Aerial crown-view tile of a tropical tree (Barro Colorado Island, Panama), acquired 20241216:
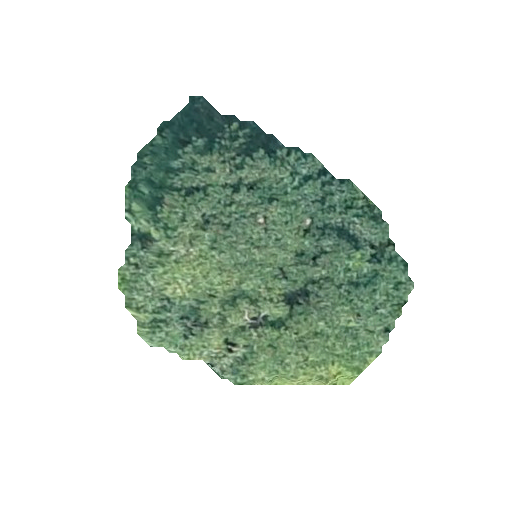
Species: Trattinnickia aspera
GBIF accepted scientific name: Trattinnickia aspera
Crown area: 86.176 m²